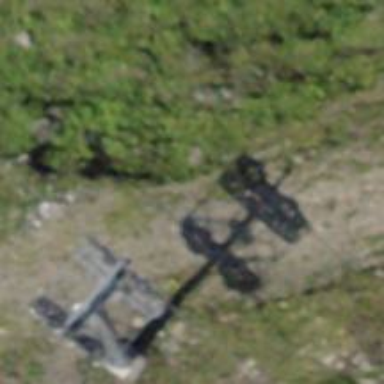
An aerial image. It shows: Pylon for aerialway.